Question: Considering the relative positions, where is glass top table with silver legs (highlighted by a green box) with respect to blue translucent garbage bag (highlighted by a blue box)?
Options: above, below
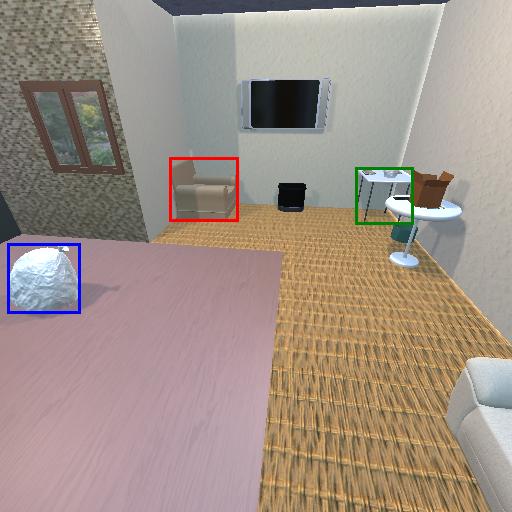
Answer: above